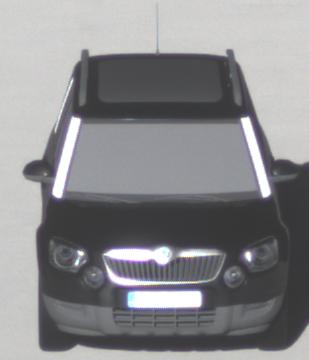
Make: Skoda
Model: Yeti 1.2 TSI
Detailed model: Yeti
Model produced from: 2009/11
Model produced until: 2011/10
Doors: 5
Color: black
Road condition: dry road
Daytime: morning or afternoon
Contrast: high contrast